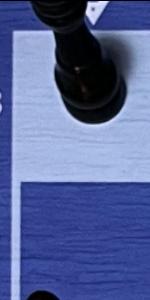
Label: Empty